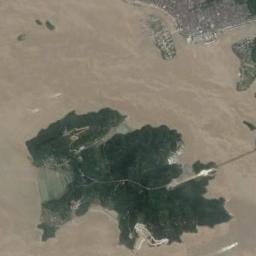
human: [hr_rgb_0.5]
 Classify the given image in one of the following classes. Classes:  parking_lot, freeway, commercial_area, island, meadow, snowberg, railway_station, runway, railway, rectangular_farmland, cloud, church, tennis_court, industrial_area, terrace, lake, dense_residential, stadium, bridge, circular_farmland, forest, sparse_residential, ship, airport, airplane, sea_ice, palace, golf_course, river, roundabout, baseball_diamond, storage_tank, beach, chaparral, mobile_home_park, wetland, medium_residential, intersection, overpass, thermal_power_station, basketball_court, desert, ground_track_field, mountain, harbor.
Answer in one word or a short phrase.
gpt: island